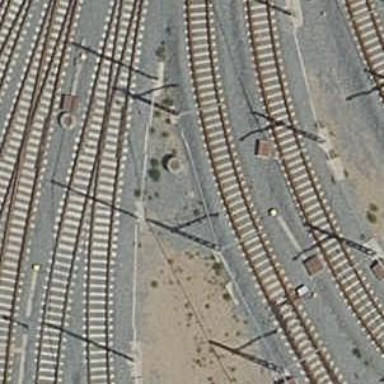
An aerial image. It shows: Yard with electrified contact lines.